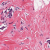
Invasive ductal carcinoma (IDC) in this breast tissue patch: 0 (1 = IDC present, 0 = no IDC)